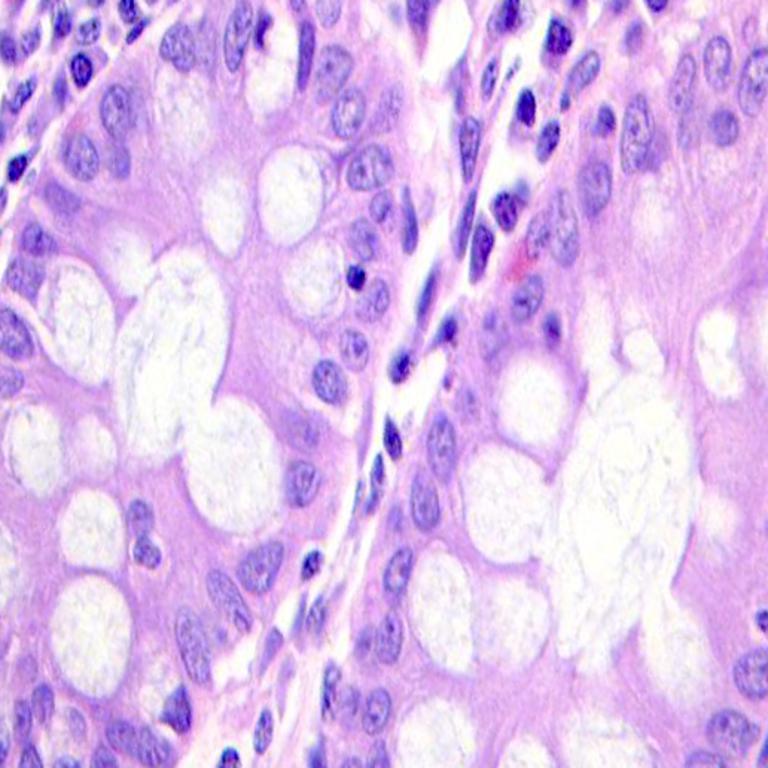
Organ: colon
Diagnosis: benign